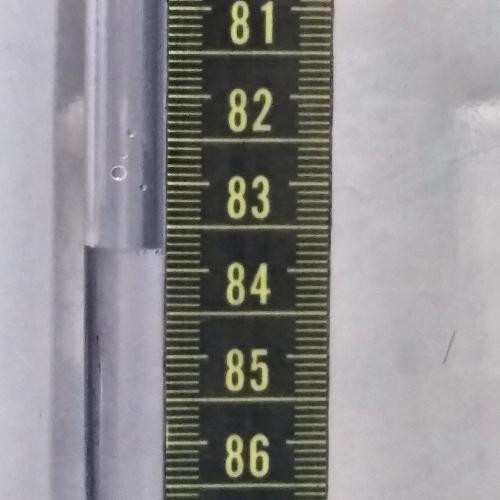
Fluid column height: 83.8 cm